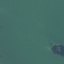
Land use / land cover: SeaLake